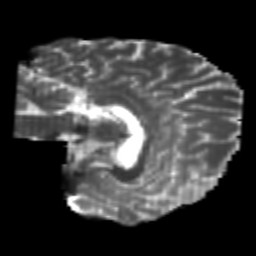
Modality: T2w
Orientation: sagittal
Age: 24
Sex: female
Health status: healthy
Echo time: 0.074 s